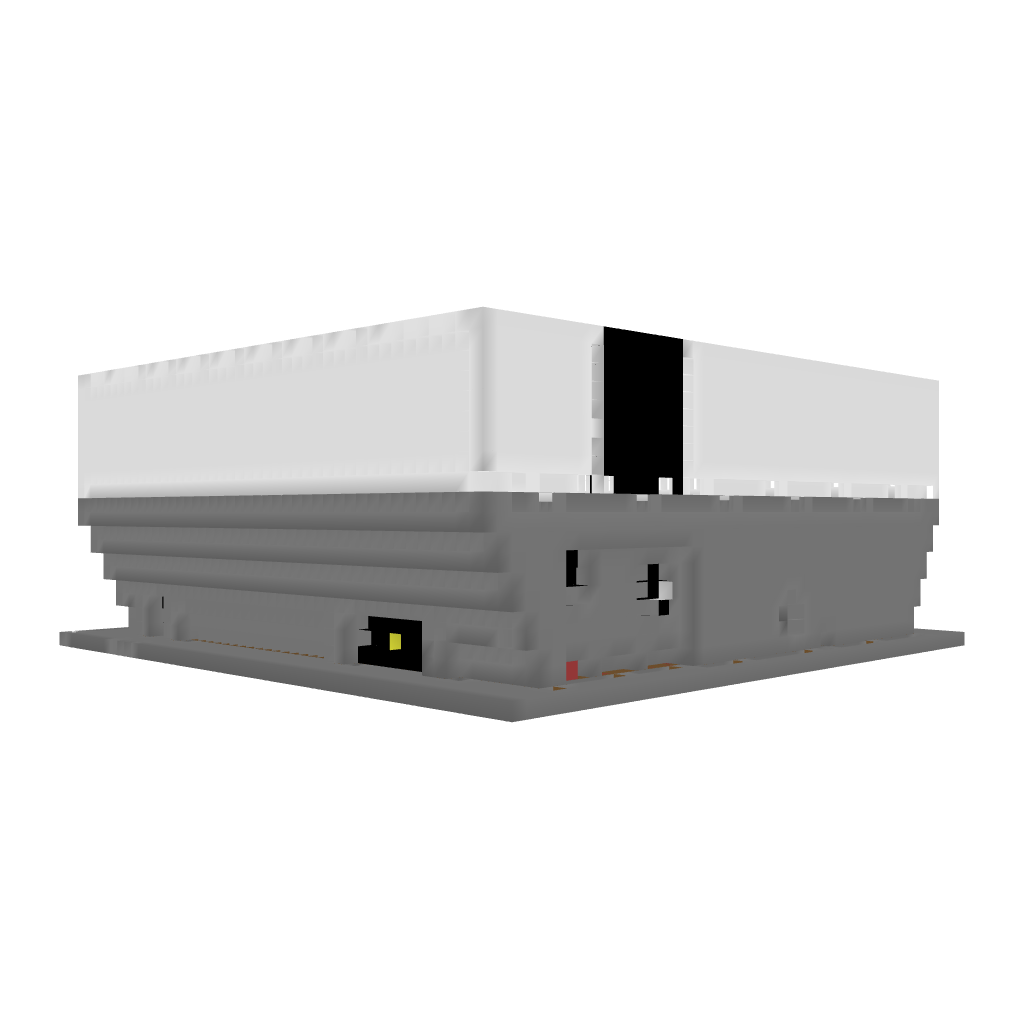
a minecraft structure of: CraftPimp Nintendo boyee bad low quality